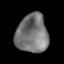
Tissue: lung
Cell type: T cells
Senescence score: 0.2432
Nuclear area (px): 1199
Mean DAPI intensity: 118.224